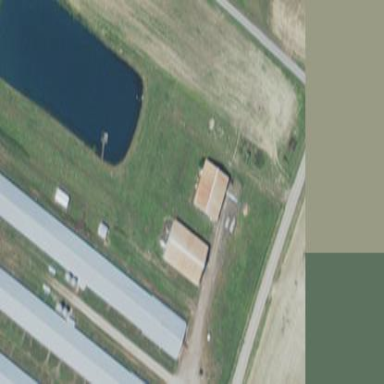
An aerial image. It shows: Farm auxiliary building.